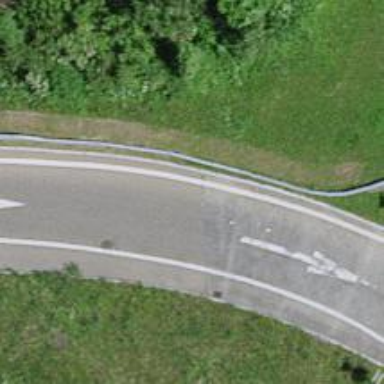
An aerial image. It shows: Asphalt motorway link.